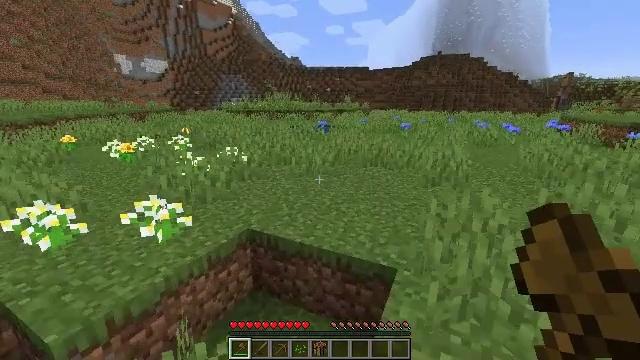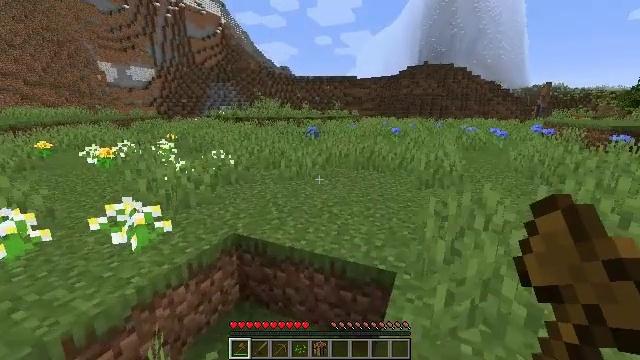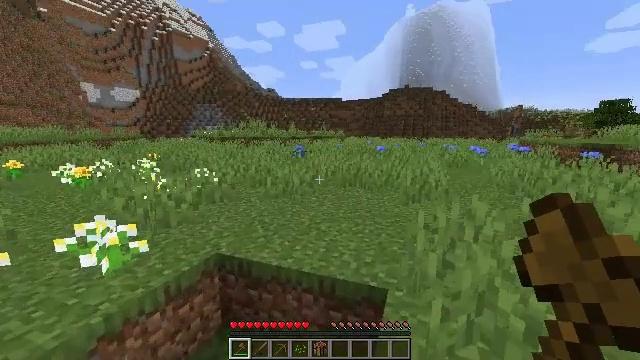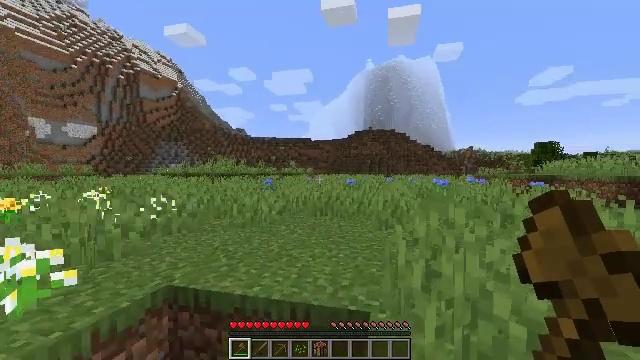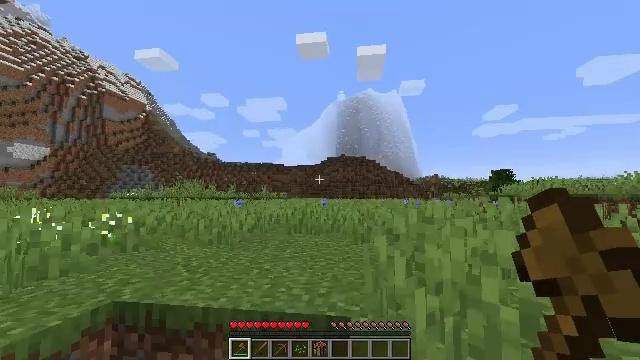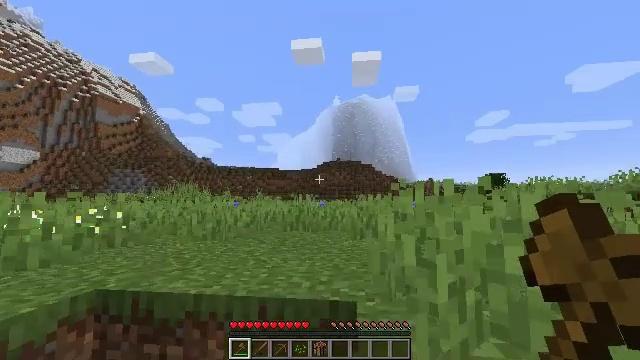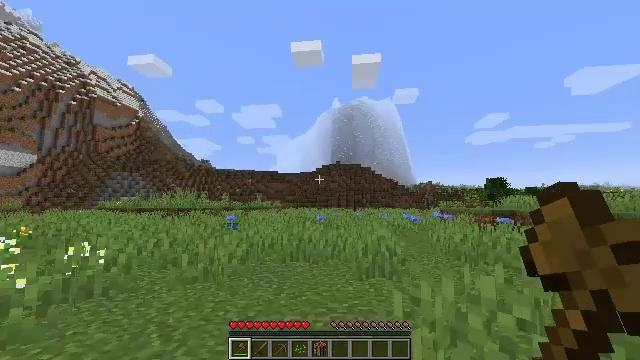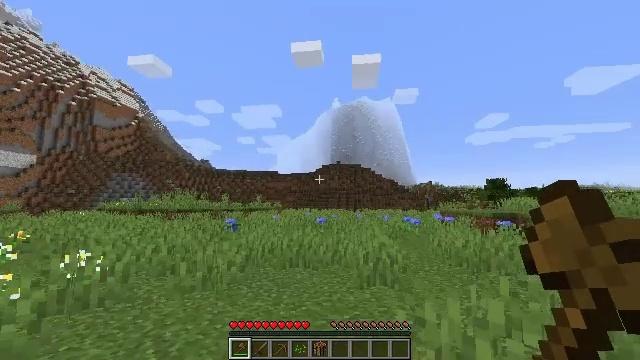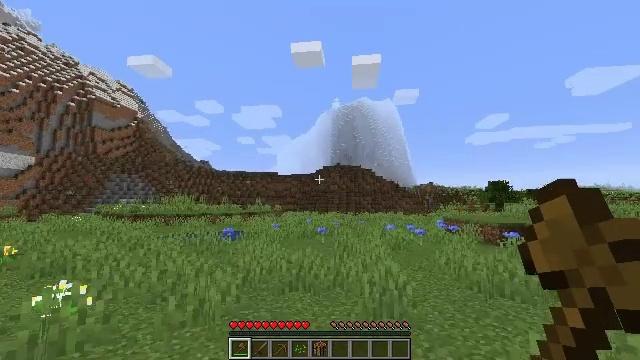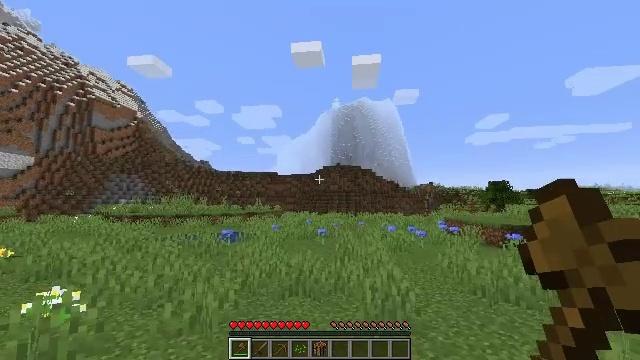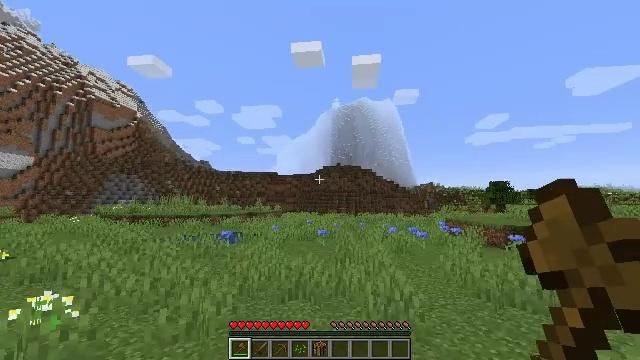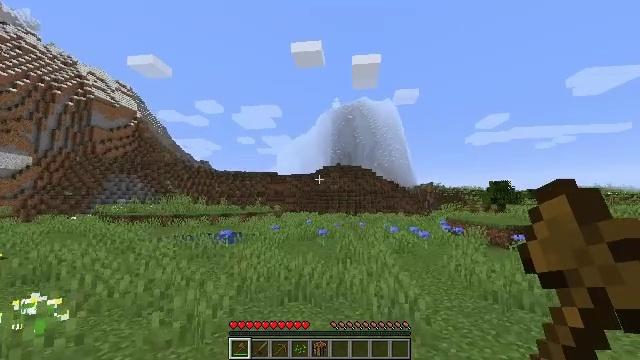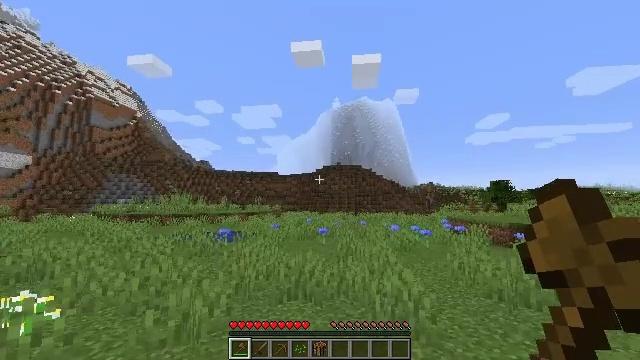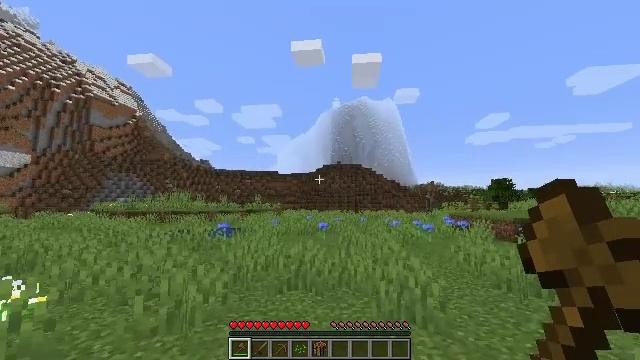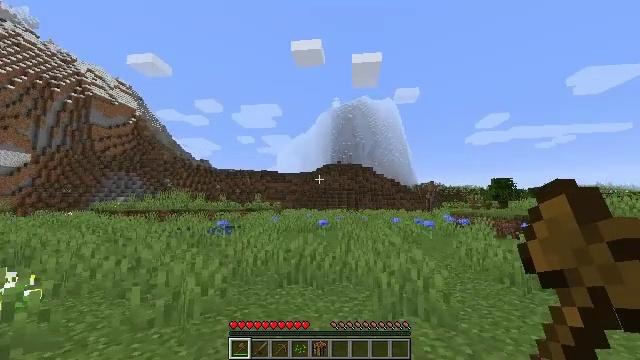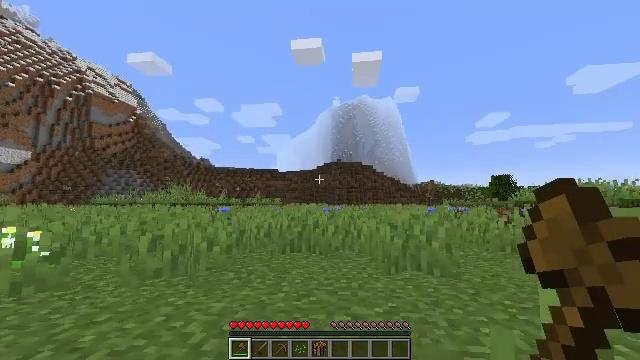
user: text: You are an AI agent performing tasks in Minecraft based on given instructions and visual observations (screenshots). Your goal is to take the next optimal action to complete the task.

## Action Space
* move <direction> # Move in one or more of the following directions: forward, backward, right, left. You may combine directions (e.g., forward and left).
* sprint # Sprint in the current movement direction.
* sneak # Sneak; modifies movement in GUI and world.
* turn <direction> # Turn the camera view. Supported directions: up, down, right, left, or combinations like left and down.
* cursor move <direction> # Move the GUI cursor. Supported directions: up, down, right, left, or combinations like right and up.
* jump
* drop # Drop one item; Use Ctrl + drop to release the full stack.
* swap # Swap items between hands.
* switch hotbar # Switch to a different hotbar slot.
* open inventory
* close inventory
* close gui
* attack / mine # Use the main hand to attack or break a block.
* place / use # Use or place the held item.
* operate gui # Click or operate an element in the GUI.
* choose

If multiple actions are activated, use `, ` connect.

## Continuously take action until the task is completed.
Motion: motion action
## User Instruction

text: Break the pumpkin to collect it.
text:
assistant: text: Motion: move forward, turn right and up
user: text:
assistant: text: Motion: move forward, turn right and up, jump
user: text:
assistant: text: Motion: move forward, turn right and up, jump
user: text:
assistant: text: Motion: move forward, turn right and up, jump
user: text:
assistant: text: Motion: move forward, turn right and up, jump
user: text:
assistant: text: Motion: move forward, jump
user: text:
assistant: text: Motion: move forward
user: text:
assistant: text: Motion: move forward
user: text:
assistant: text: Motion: move forward
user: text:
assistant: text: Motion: move forward
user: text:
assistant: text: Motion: move forward
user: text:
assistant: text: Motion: move forward
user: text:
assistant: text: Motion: move forward
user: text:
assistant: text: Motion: move forward, jump
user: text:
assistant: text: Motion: move forward, jump
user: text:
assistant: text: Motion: move forward, jump
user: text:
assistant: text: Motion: move forward, jump
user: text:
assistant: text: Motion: move forward
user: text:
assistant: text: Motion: move forward
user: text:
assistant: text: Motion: move forward
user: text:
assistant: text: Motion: move forward
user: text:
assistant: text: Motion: move forward
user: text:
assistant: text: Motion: move forward
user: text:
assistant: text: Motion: move forward
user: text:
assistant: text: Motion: move forward
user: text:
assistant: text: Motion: move forward, jump
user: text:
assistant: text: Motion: move forward, jump
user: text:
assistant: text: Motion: move forward, jump
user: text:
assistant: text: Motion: move forward
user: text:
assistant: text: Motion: move forward